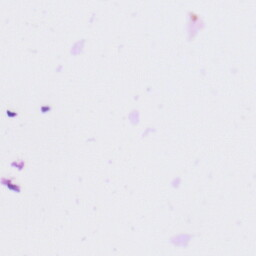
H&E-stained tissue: Tonsil